Field crop: maize
Growth stage: 2
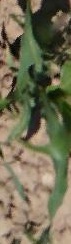
Species: maize